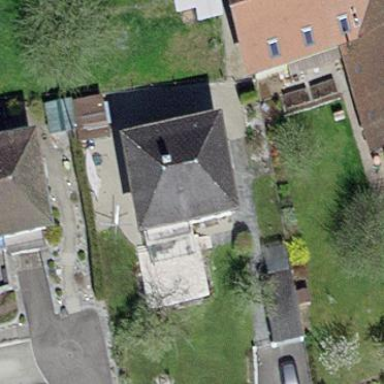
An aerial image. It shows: Building with hipped roof made of roof tiles.